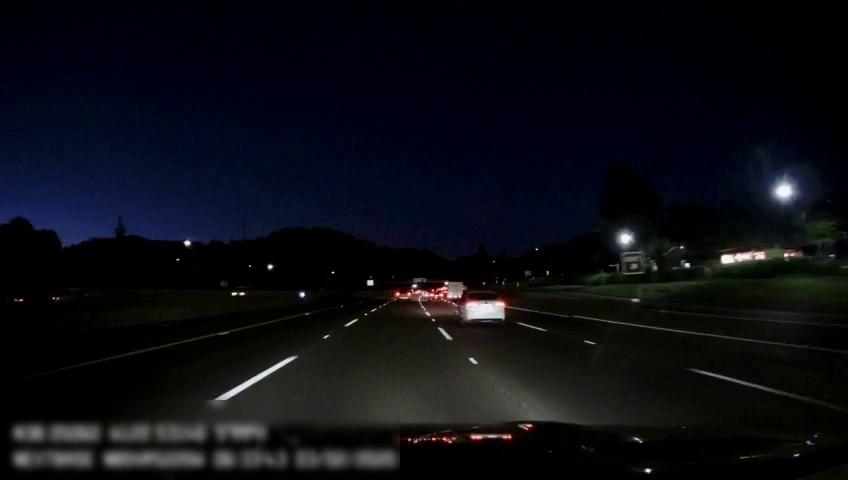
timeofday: Night
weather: Other
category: Drivable Space
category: Vehicles | Car
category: Vehicles | Car
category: Vehicles | Car
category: Vehicles | Other LV
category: Vehicles | Car
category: Vehicles | SUV
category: Vehicles | Car
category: Lanes | Alternate Lane
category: Lanes | Current Lane
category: Lanes | Current Lane
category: Lanes | Alternate Lane
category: Lanes | Alternate Lane
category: Lanes | Alternate Lane
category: Traffic | Signs